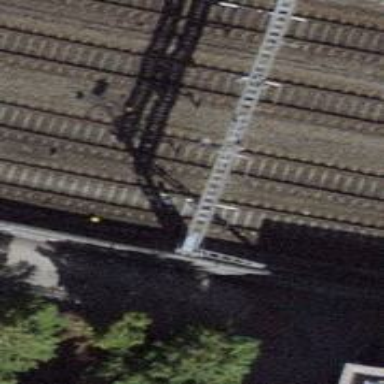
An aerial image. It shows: Railway track with electrified contact lines. This is siding track.